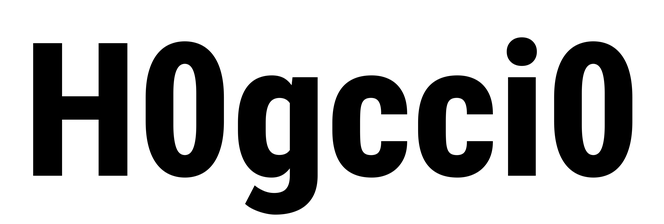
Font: Roboto_Condensed_ExtraBold